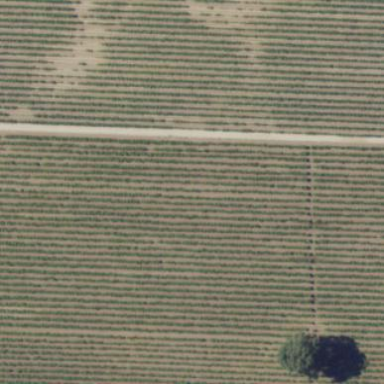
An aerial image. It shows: Vineyard.